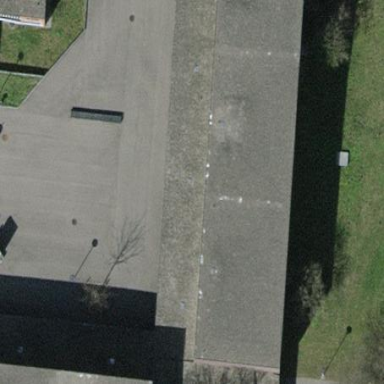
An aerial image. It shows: School building.